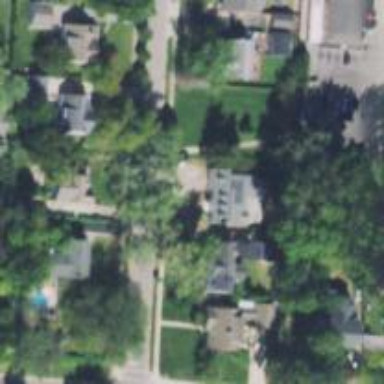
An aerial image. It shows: Residential driveway serving as service road.